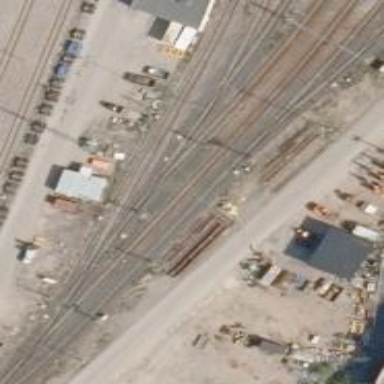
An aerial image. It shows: Rail yard with electrified contact lines for railway operations.